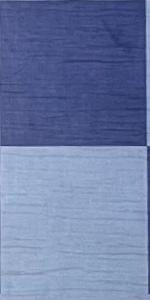
Label: Empty